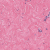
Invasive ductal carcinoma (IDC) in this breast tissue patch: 0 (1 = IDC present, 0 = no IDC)